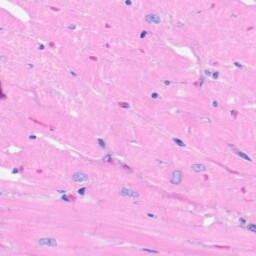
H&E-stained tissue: Heart